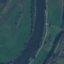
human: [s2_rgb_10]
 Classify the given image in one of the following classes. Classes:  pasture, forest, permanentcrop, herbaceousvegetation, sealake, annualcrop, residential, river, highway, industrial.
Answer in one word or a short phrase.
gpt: River